Interaction volume radius: 5 \u00c5
Interaction volume height: 40 \u00c5
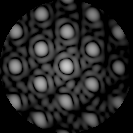
Disorder parameter: 0.06071